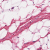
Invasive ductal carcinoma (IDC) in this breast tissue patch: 0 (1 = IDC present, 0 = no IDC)